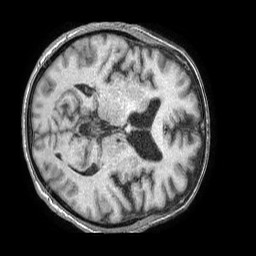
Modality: T1w
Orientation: axial
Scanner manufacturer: philips
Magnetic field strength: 1.5 T
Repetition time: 0.00766 s
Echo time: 0.003535 s